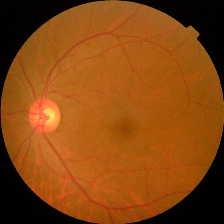
Diabetic retinopathy grade: No DR